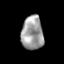
Tissue: lung
Cell type: Epithelial cells
Senescence score: 0.2123
Nuclear area (px): 727
Mean DAPI intensity: 157.501